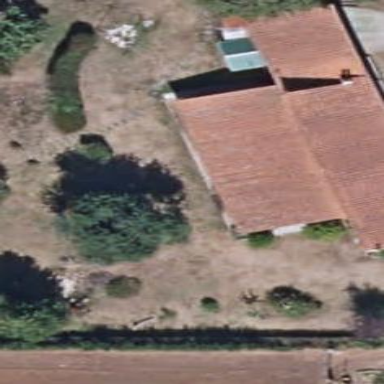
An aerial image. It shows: Simple house.